Question: I write an android app using eclipse.
I have plugged in my new device (not rooted)
and I try to install my app on the device.
Unfortunately, eclipse shows the device is "unknown"
how can I fix this?

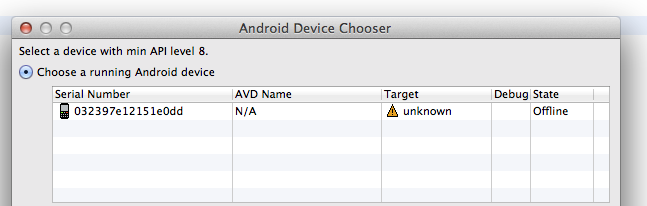
Answer: Sometimes, Eclipse won't recognize device if you plug it in while Eclipse is open. 2 solution
1. Go in DDMS console, and in the Devices window, click on "View Menu" (arrow going down at the right), then reset ADB. It should freeze eclipse for few seconds, then your device will be recognized. View Menu button is here
2. Restart Eclipse